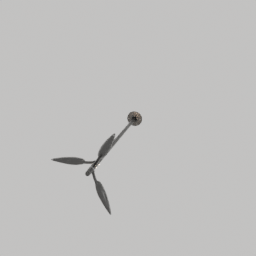
Label: lighting